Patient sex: M
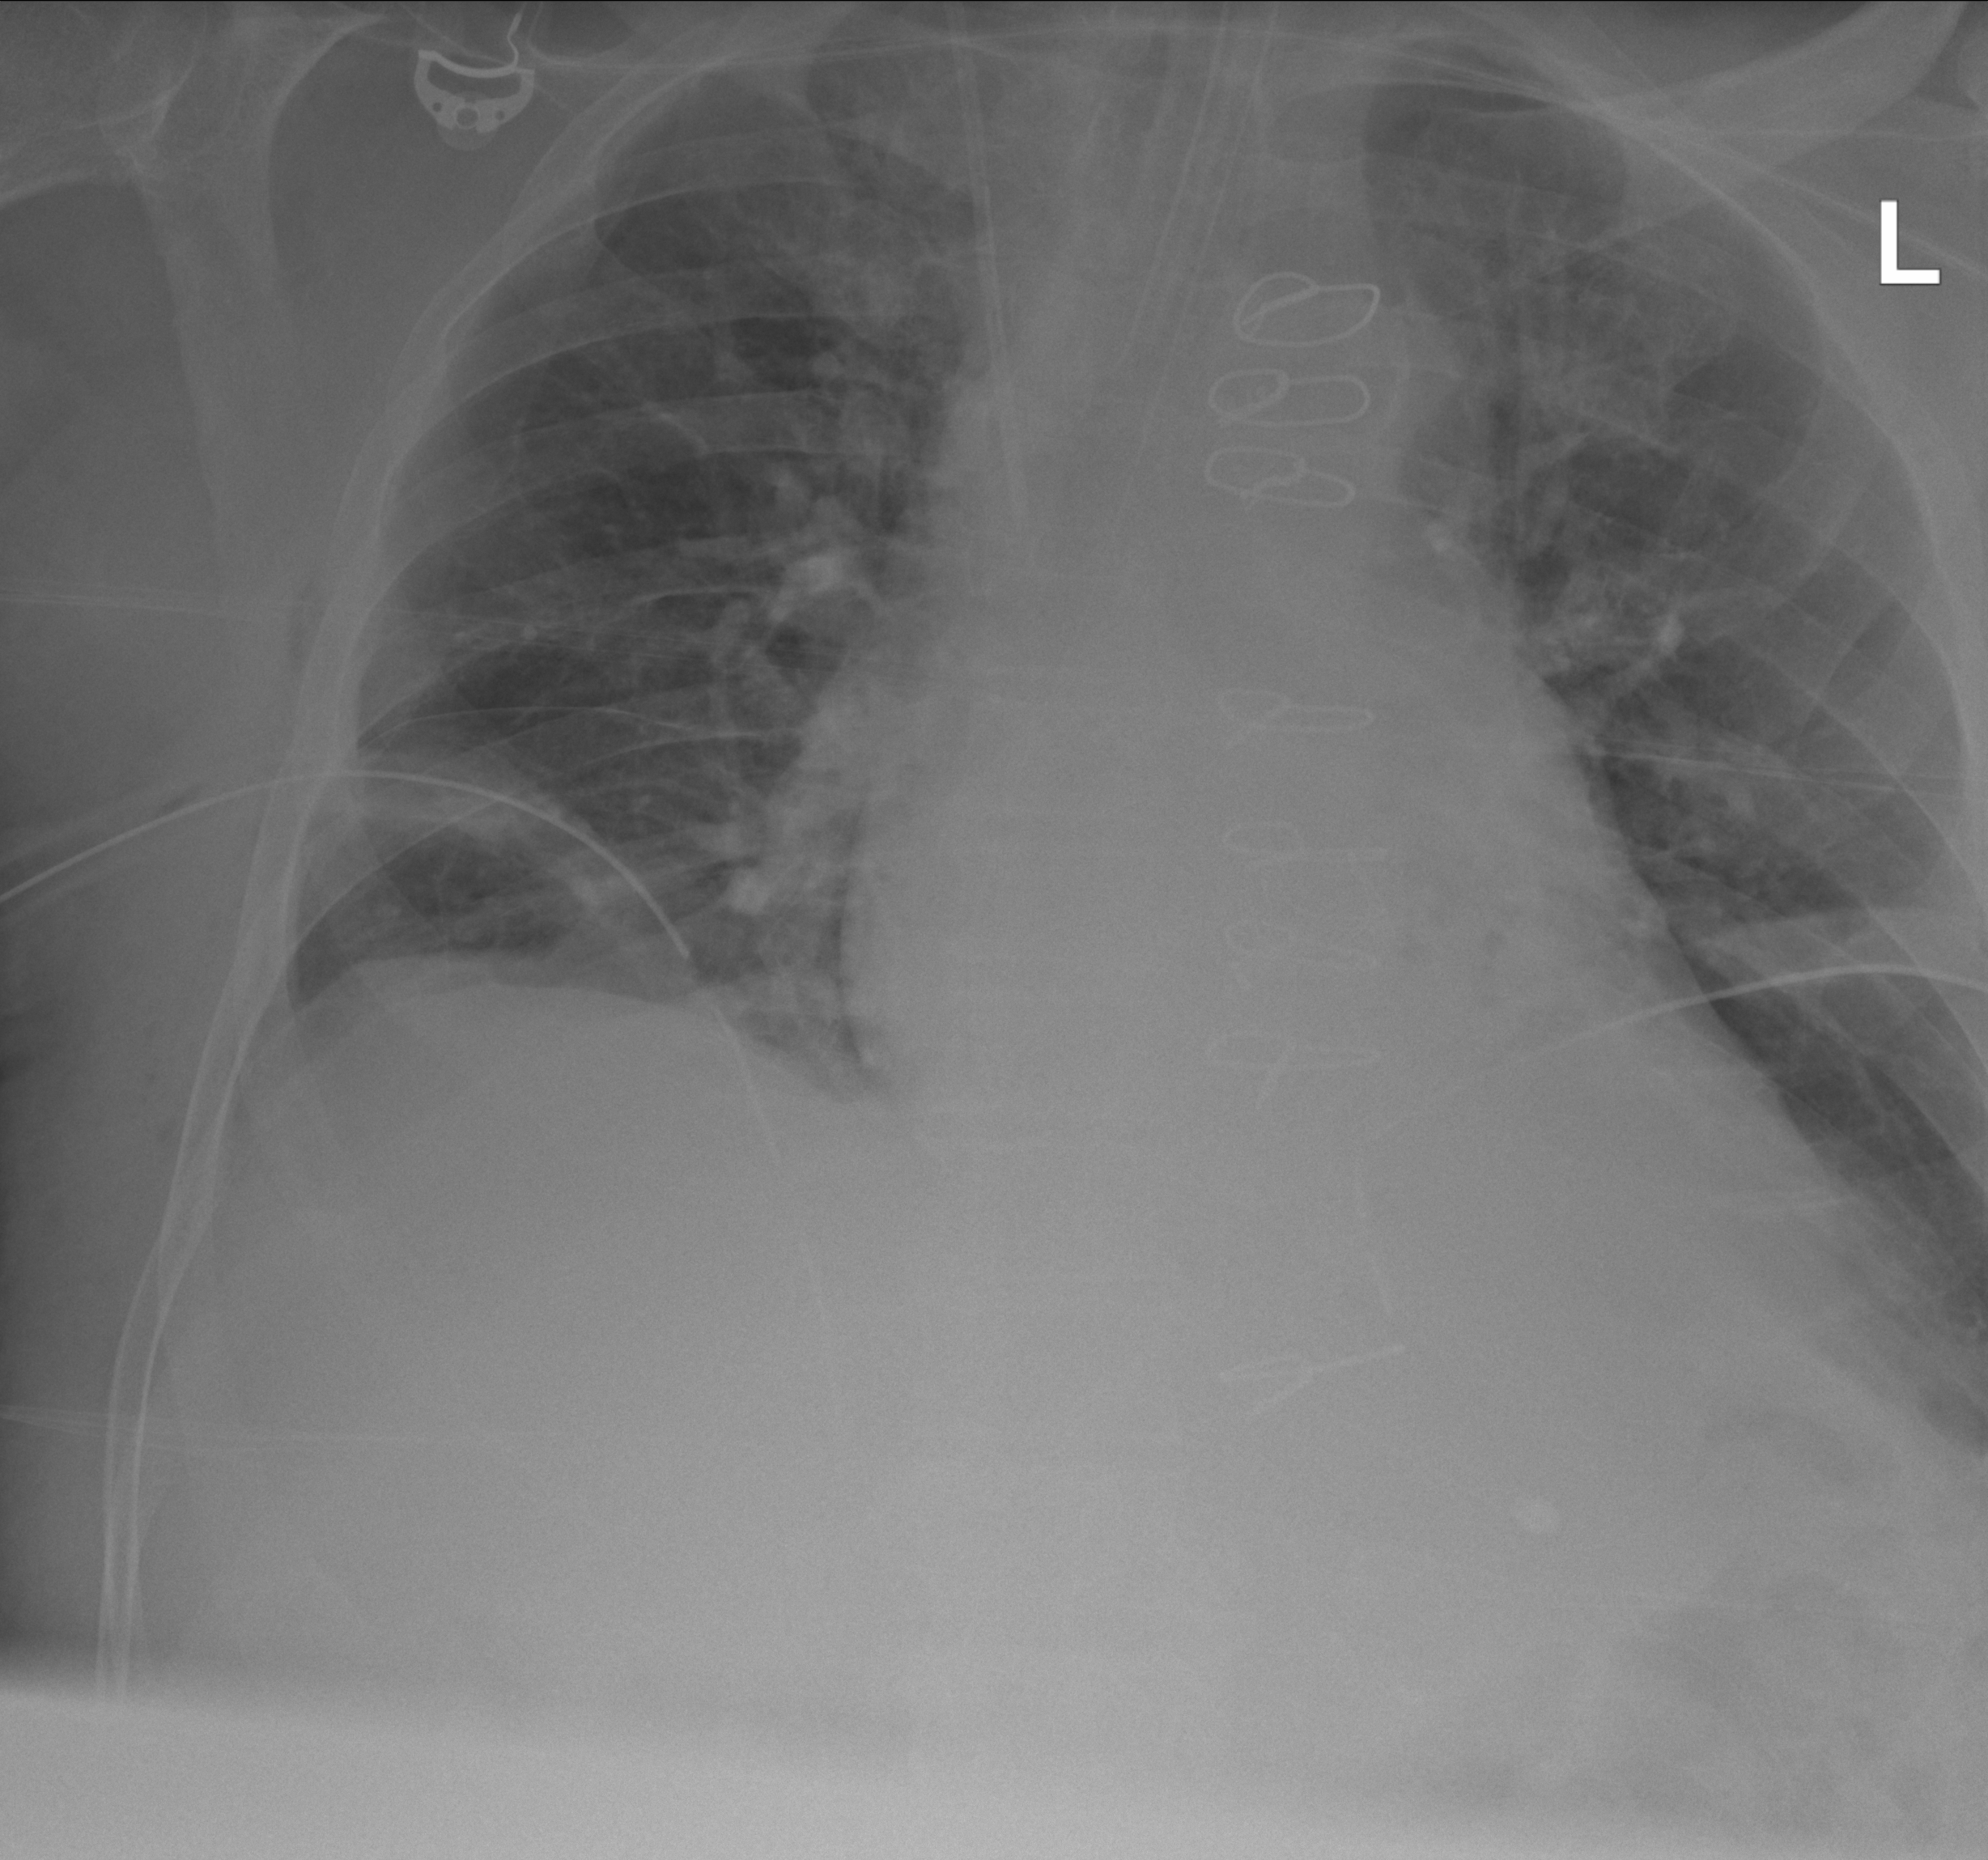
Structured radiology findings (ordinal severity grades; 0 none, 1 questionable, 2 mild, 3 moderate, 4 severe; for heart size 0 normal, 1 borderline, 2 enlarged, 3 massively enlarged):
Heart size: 1
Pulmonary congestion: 0
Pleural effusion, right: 1
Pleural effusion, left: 2
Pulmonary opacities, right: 0
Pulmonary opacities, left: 0
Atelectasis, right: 2
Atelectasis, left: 2